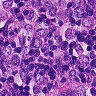
Metastatic tissue present: yes